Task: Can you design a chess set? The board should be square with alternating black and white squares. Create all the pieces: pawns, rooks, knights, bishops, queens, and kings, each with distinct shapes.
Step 160:
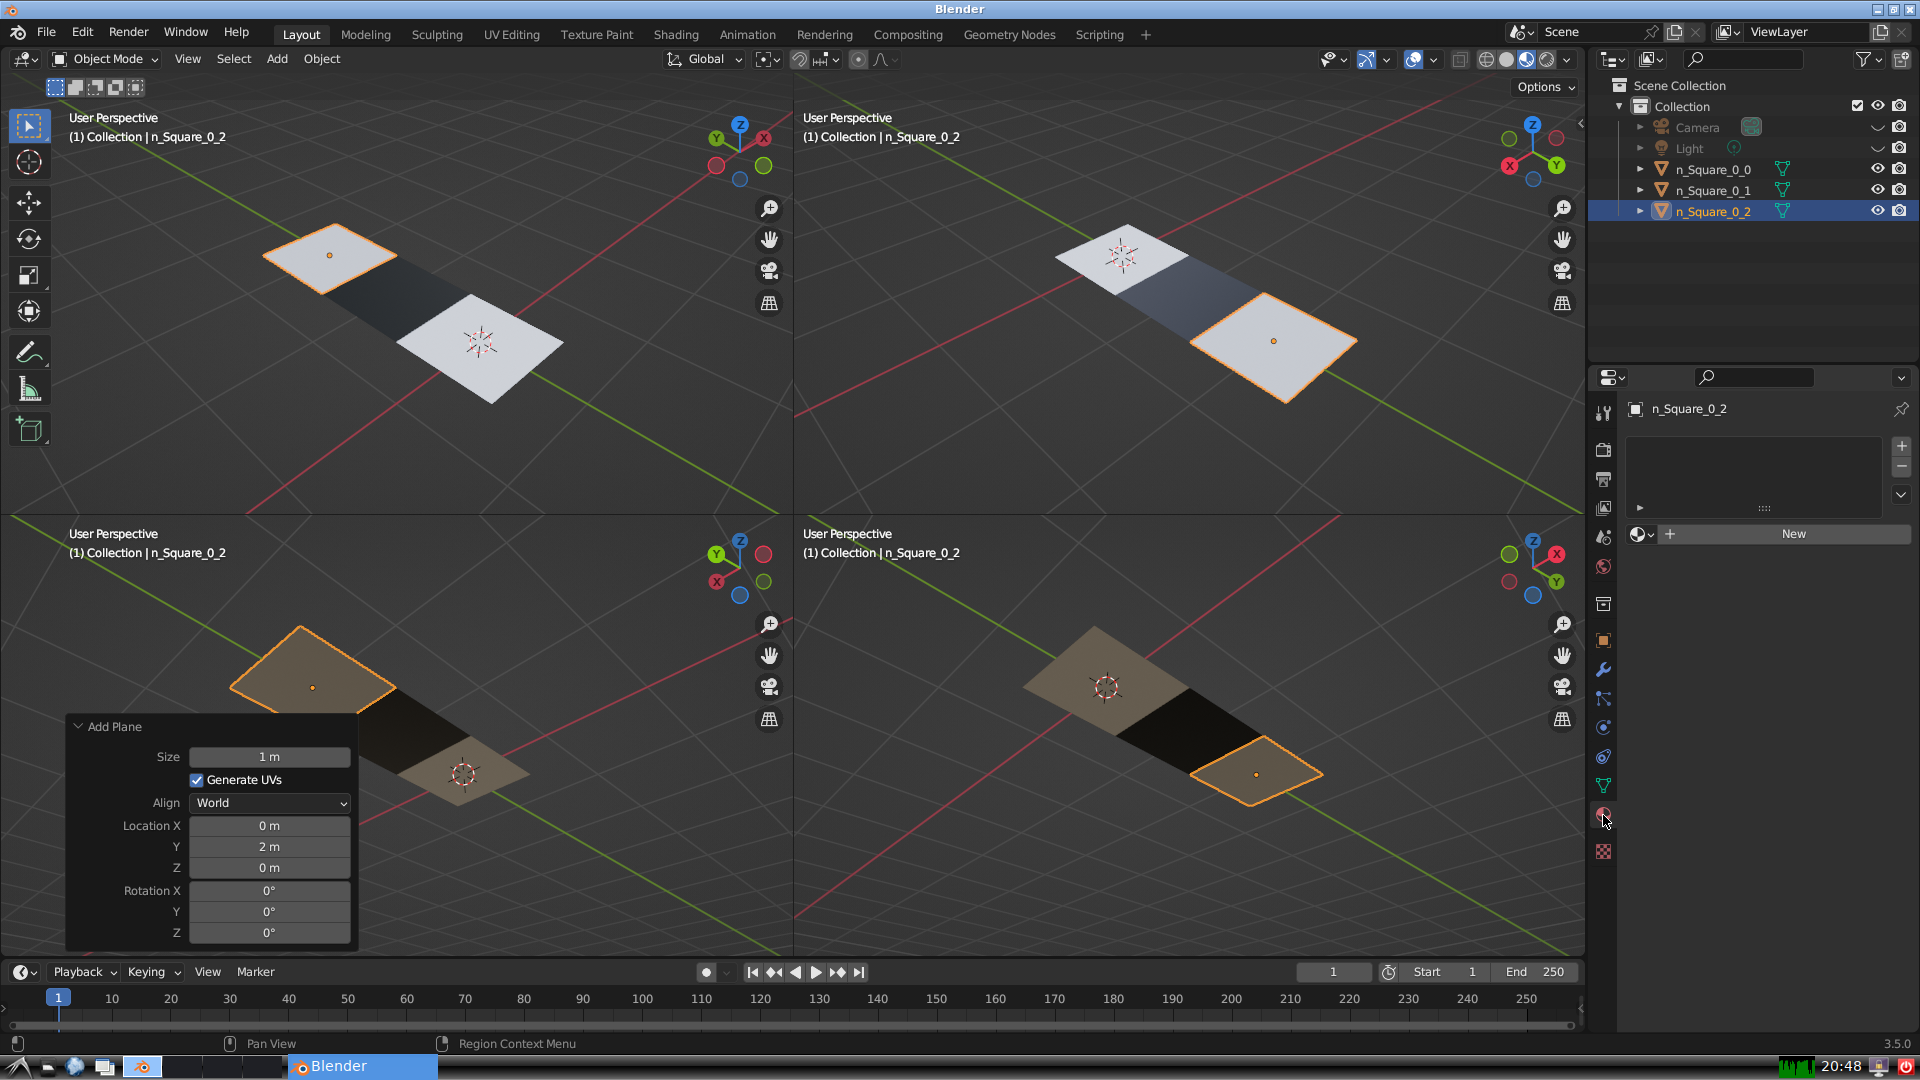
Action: {"mouse_move": [1636, 534]}